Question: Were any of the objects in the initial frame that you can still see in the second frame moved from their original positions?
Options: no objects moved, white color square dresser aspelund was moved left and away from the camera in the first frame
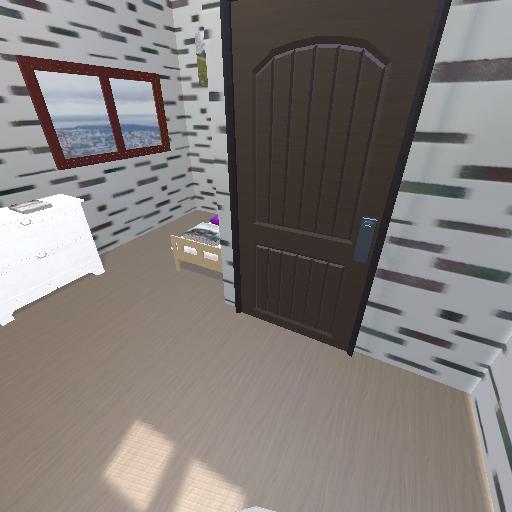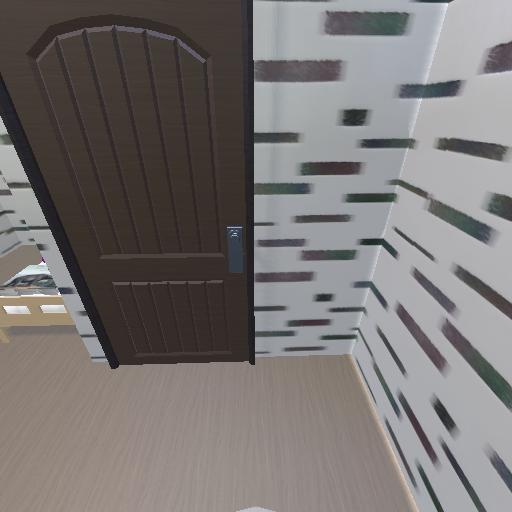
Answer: no objects moved